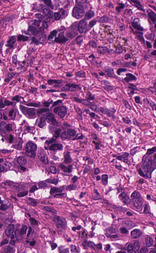
Tumor epithelial tissue: yes
Tumor-associated stroma tissue: yes
Normal tissue: no